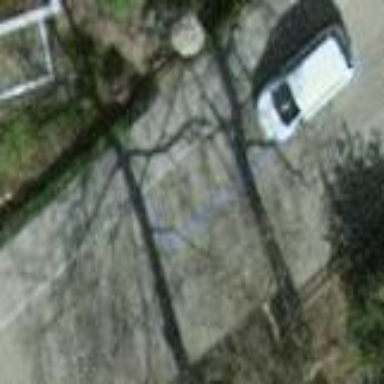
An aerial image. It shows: Parking lane with asphalt surface.